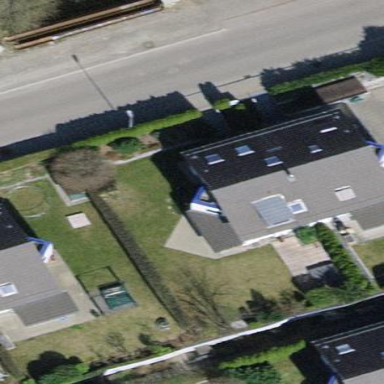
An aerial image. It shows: House with tile roof.